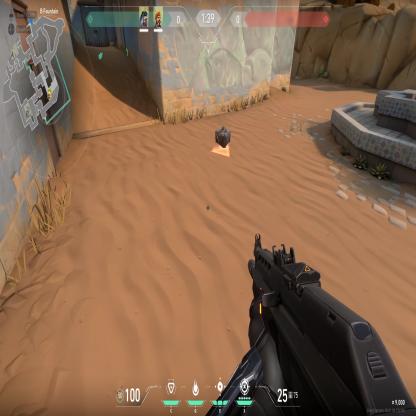
Label: dropped spike